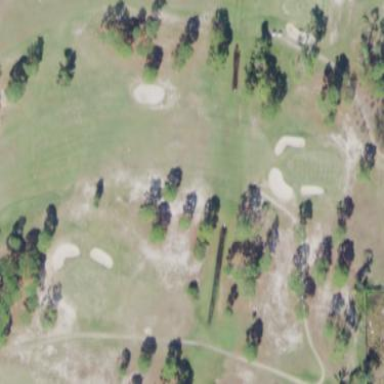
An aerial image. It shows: Golf fairway surrounded by grass.